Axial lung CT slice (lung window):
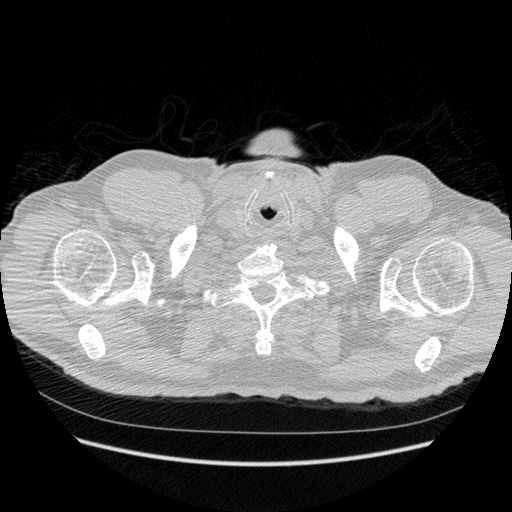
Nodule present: no